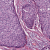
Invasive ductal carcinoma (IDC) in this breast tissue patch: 0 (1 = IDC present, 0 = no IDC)